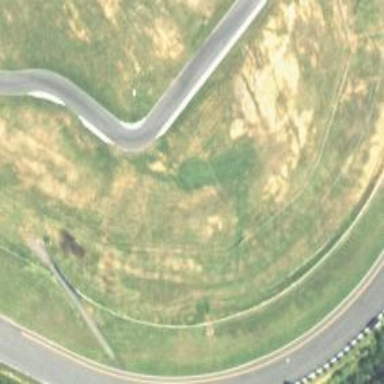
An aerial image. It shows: Motor sport raceway.